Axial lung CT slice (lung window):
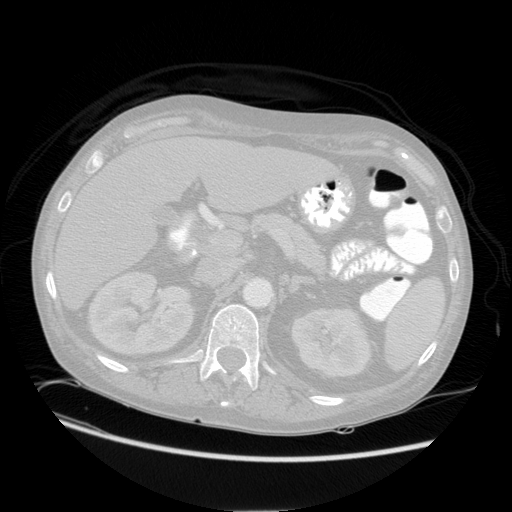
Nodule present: no